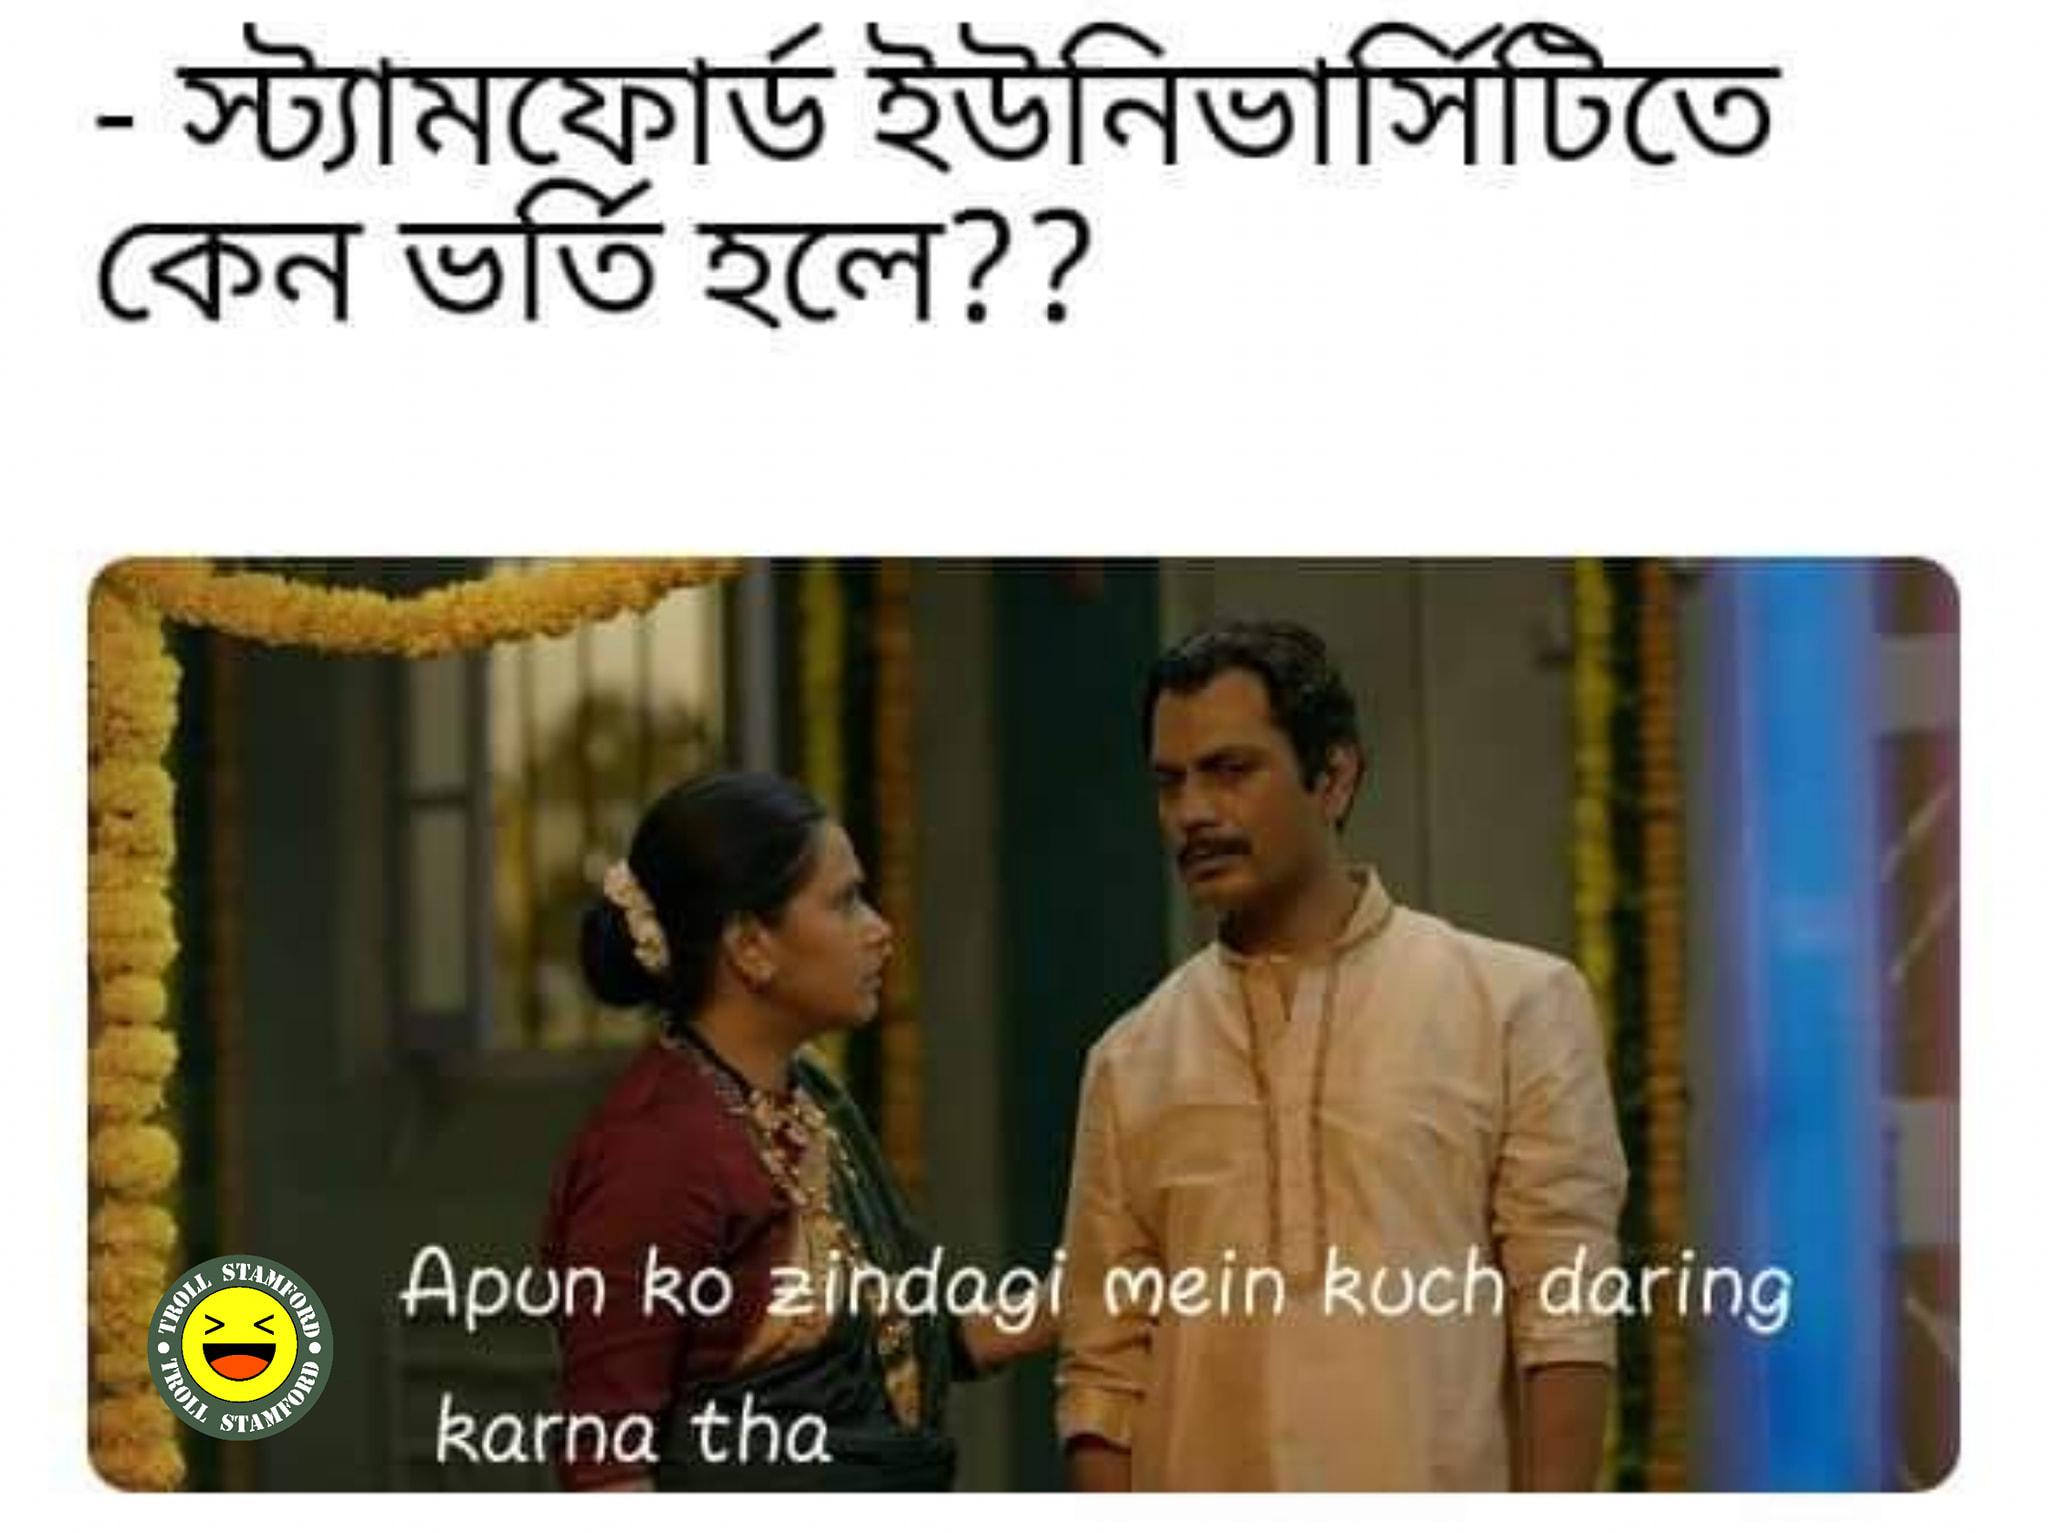
Caption: স্ট্যামফোর্ড ইউনিভার্সিটিতে কেন ভর্তি হলে ??       Apon ko zindagi mein kuch daring karna tha
Label: non-hate